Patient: sex F, age 69
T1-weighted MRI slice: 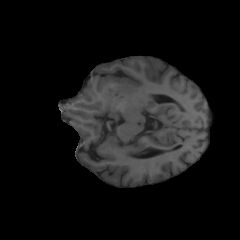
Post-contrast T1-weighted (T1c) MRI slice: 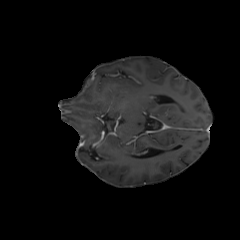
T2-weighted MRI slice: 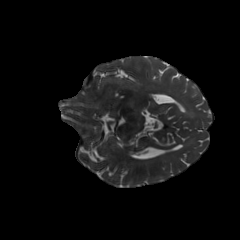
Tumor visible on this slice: no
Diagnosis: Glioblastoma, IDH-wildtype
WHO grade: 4